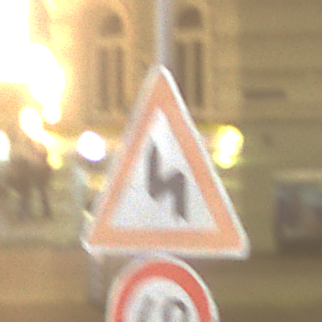
Verkehrszeichen: DoppelkurveZunaechstLinks
Zusatzzeichen unten: Geschwindigkeit40
Umgebung: Outdoor, Urban
Tageszeit: Night
Wetter: Clear
Licht: Artificial
Jahreszeit: NotSpecified
Kontrast: HighContrast